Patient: sex M, age 47
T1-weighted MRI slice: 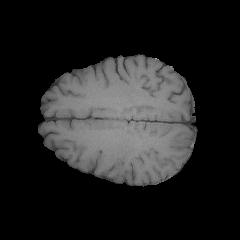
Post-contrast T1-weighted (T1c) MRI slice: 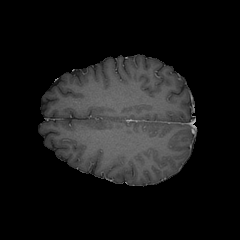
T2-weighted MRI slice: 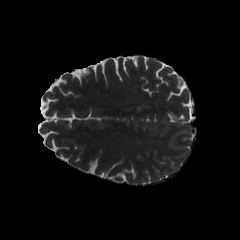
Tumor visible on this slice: no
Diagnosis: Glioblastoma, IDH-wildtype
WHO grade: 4